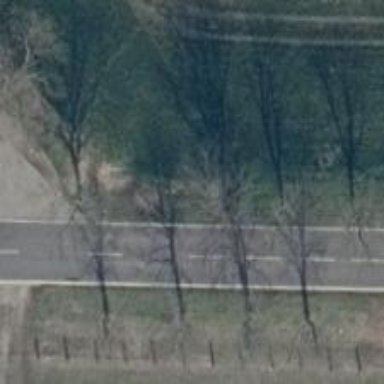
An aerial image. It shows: Row of trees in natural setting.